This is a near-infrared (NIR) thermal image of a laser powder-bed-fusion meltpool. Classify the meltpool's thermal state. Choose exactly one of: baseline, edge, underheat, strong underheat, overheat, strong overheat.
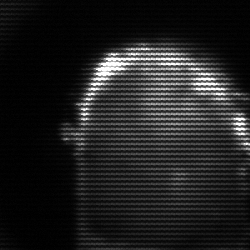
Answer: baseline